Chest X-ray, PA view. Patient: 66 years old, sex M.
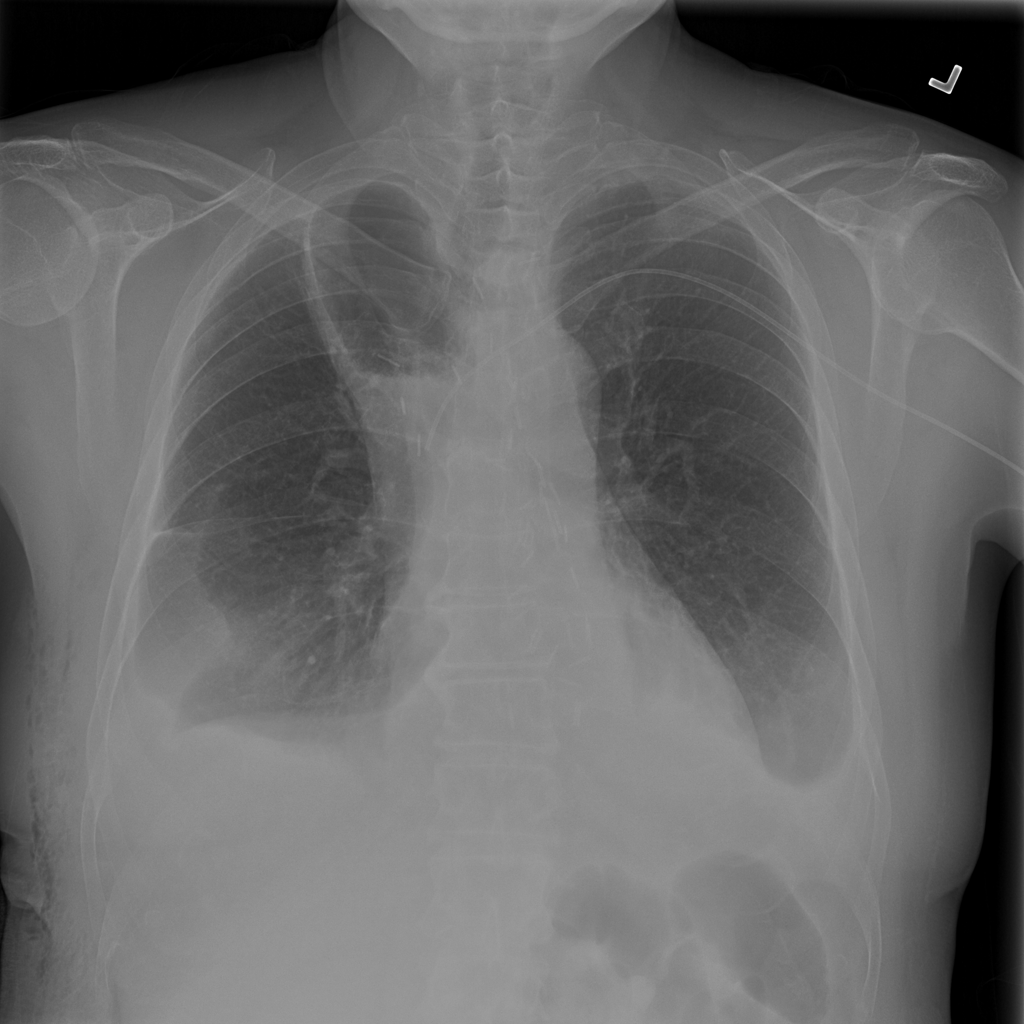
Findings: Atelectasis, Effusion, Emphysema